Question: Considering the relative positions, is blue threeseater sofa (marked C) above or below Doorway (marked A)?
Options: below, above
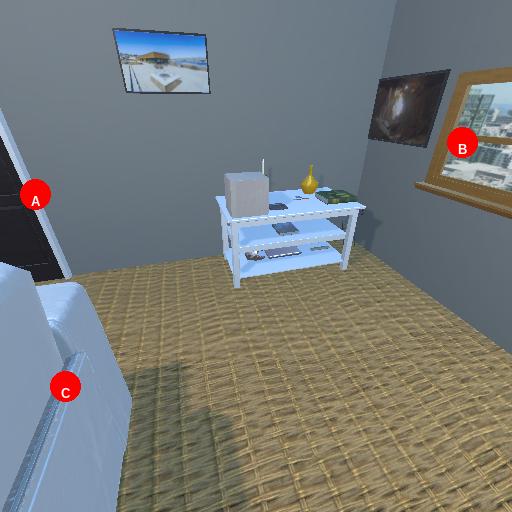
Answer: below